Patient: sex F, age 63
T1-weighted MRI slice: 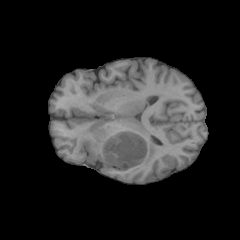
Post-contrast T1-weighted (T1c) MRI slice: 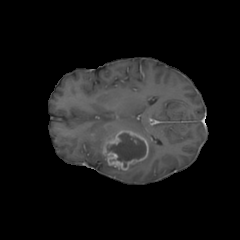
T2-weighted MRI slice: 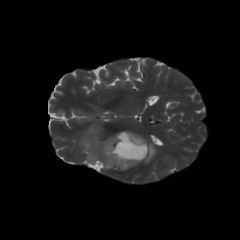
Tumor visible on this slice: yes
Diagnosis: Glioblastoma, IDH-wildtype
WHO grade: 4